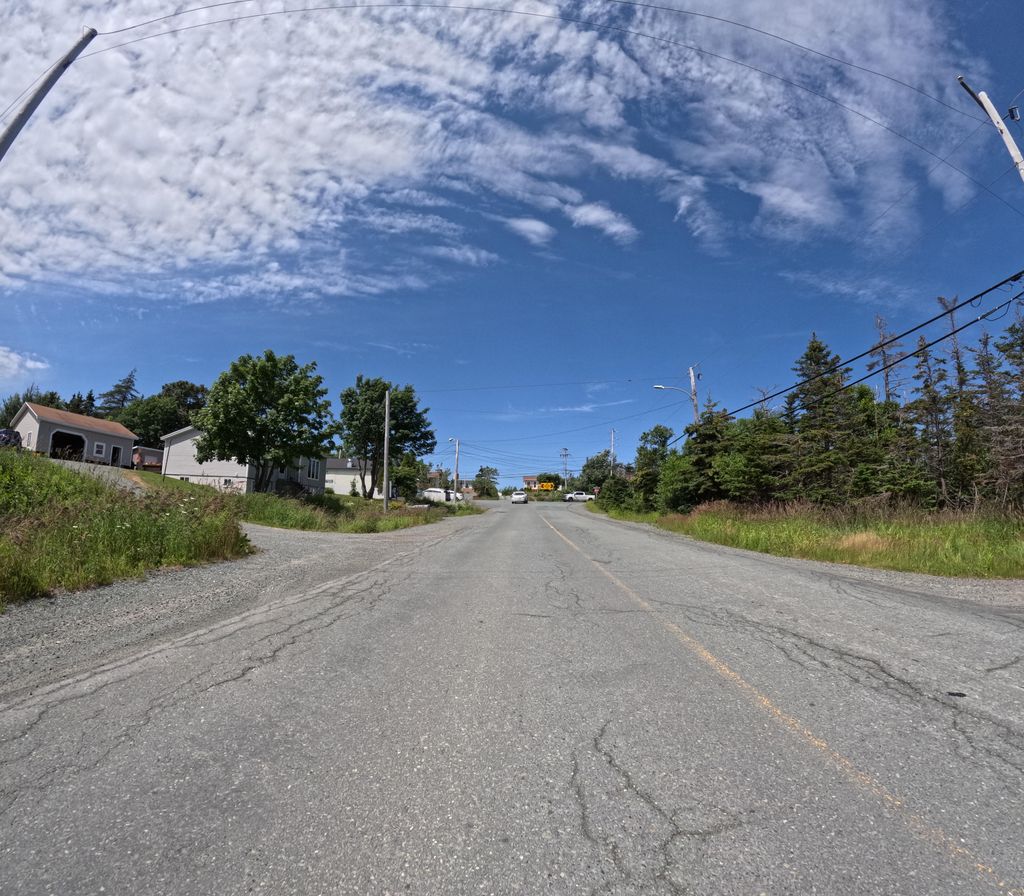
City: st_johns